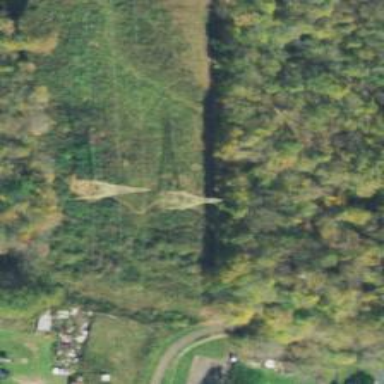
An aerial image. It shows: Lattice structure tower.